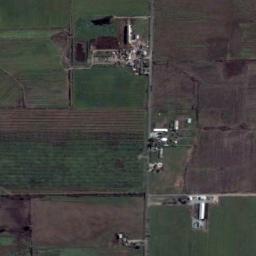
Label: rectangular_farmland